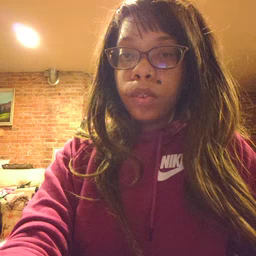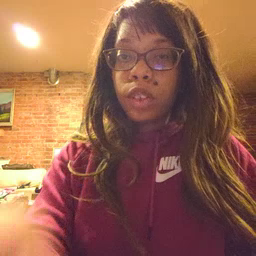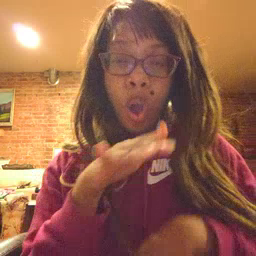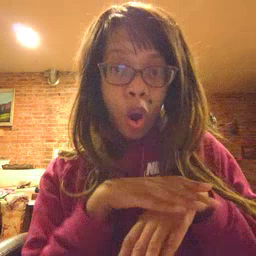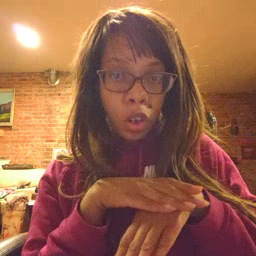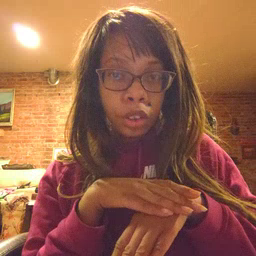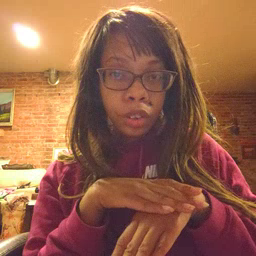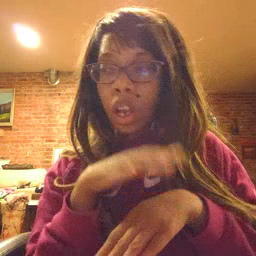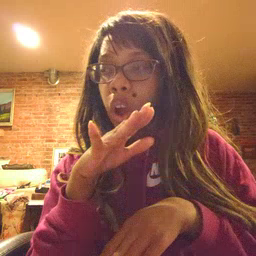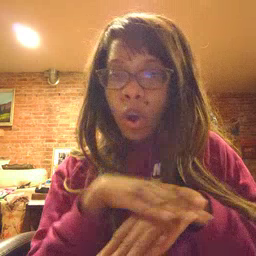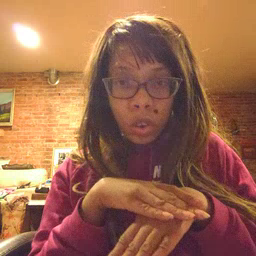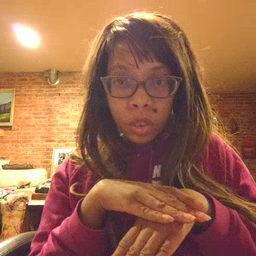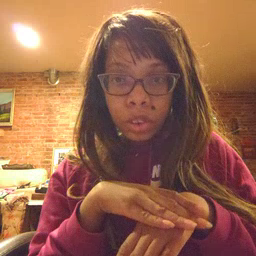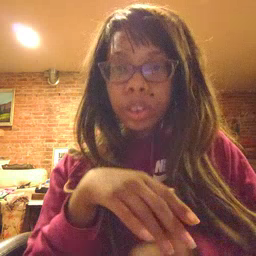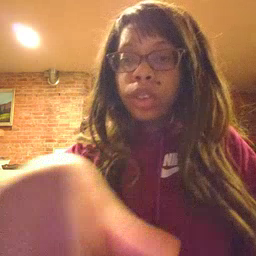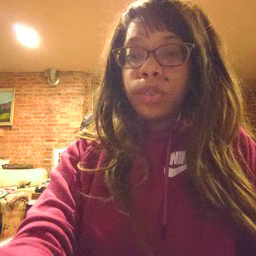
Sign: on